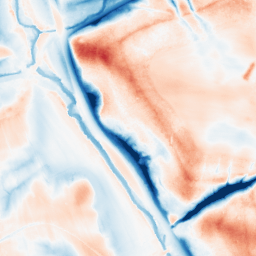
Category: trend_removal
Decomposition family: local_polynomial
Decomposition parameters: window_size: 51
degree: 3
Upsampling method: bicubic
Upsampling parameters: scale: 4
Upsampling scale: 4